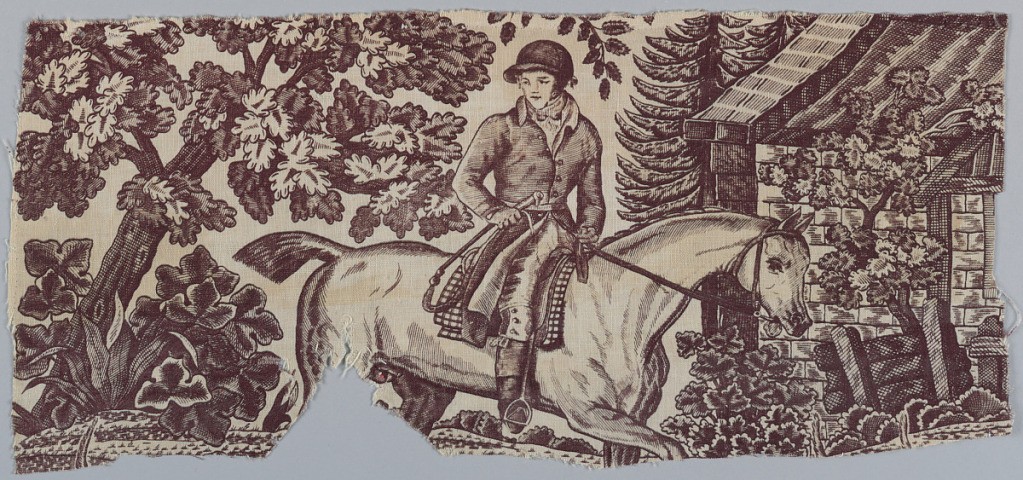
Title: Fragment
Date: early 19th century
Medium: cotton Technique: printed on plain weave
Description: Fragment shows a man on horseback with hounds. In purple on white.